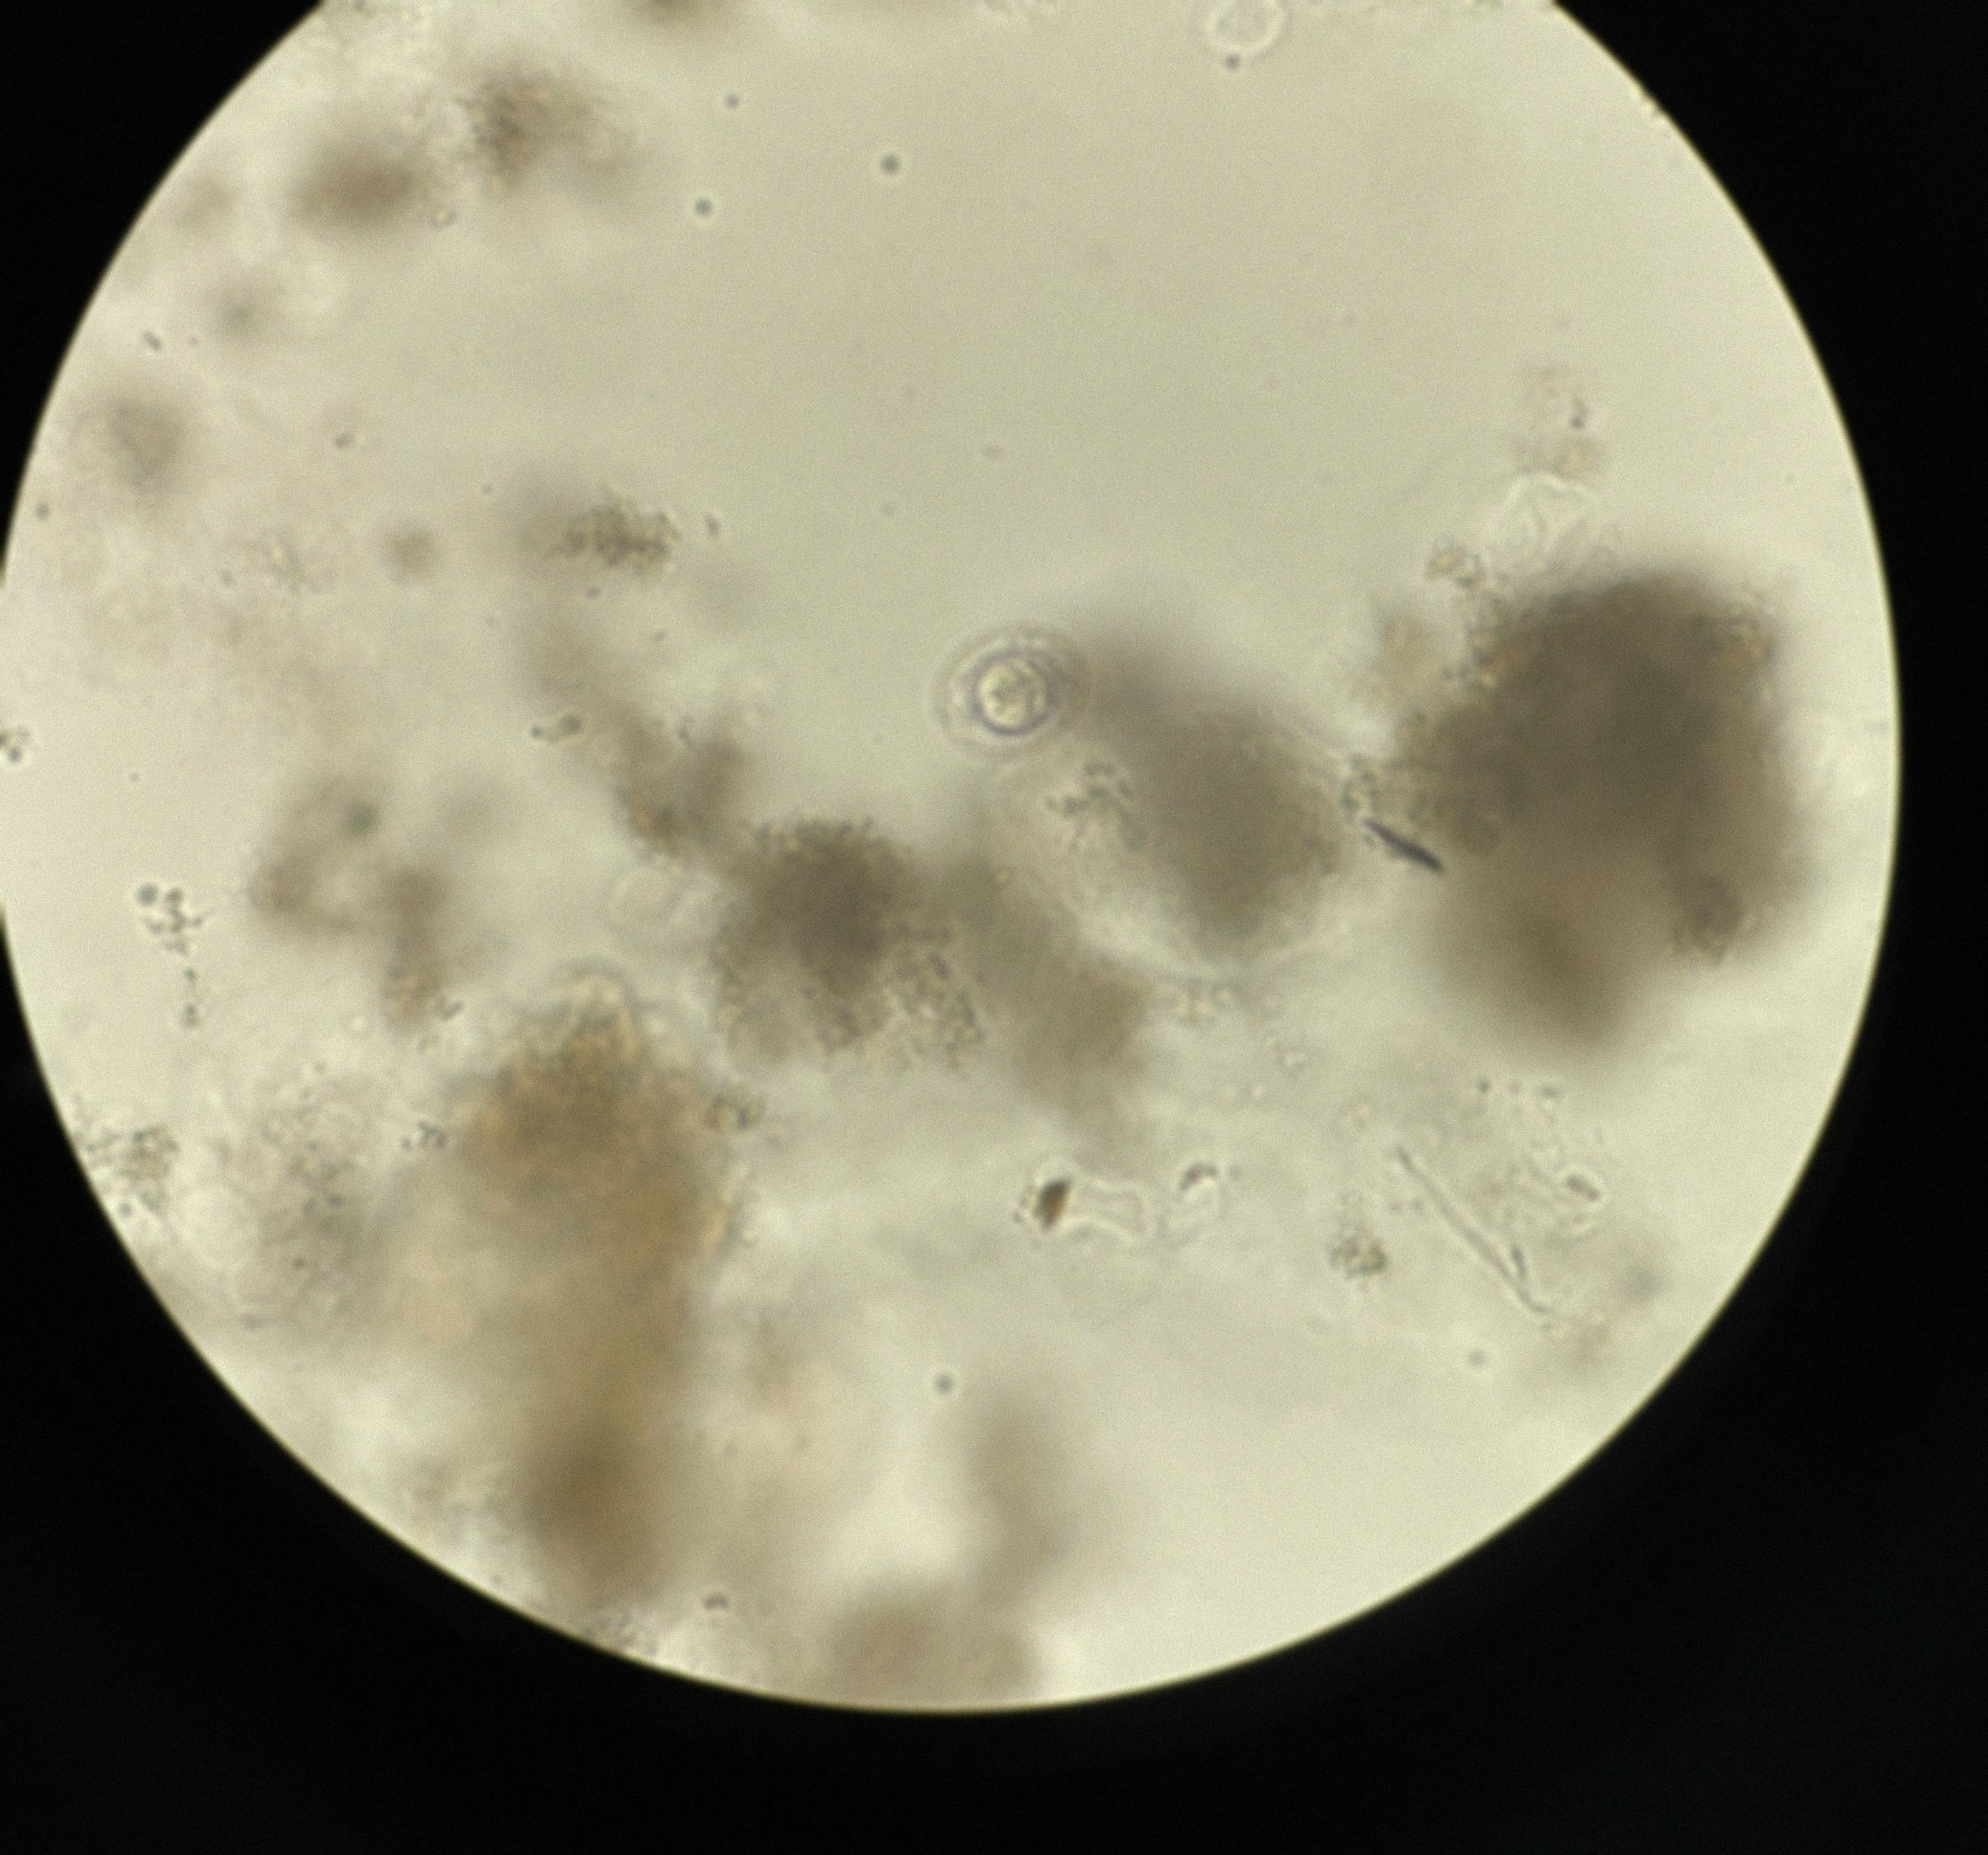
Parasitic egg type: Hymenolepis nana